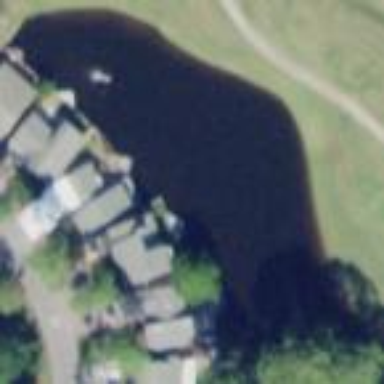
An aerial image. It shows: Water hazard on golf course.